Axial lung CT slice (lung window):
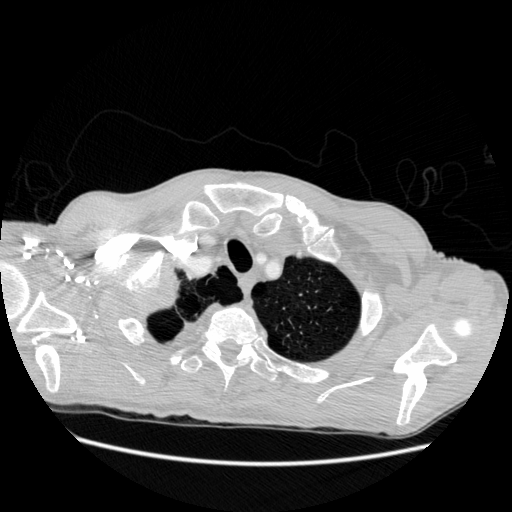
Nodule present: no